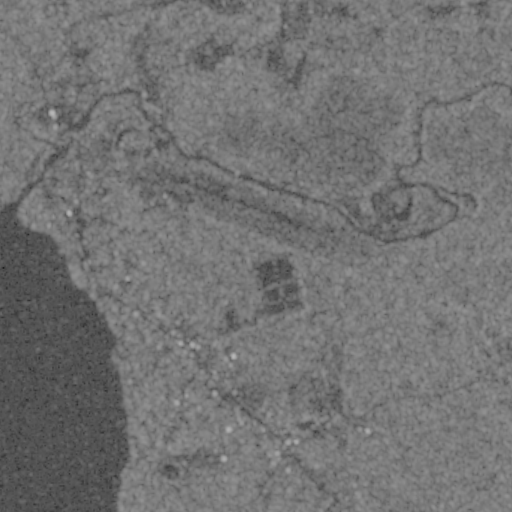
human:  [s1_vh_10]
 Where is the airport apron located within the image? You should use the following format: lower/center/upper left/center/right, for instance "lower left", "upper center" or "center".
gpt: The airport apron is located in the center left of the image.
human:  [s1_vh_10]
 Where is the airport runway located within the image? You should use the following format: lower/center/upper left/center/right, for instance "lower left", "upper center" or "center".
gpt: The airport runway is located in the center left of the image.
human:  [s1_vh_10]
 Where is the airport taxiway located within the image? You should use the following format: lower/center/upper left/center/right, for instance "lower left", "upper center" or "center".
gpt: The airport taxiway is located in the center of the image.
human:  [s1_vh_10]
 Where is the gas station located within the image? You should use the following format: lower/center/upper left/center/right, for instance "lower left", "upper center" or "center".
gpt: The gas station is located in the center left of the image.
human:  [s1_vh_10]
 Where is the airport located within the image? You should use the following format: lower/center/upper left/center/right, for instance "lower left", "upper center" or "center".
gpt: There is no airport in the image.

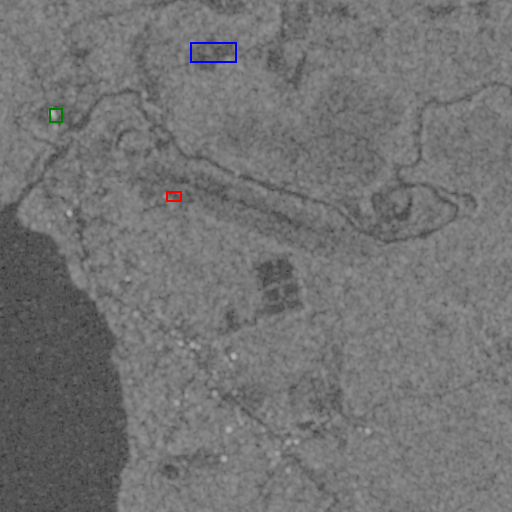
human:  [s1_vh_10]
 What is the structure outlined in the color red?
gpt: The structure outlined in red is an airport apron.
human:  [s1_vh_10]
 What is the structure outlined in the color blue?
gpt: The structure outlined in blue is a park.
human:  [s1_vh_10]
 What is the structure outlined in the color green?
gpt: The structure outlined in green is a building.
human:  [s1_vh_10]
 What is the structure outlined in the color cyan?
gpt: There is no cyan outline.